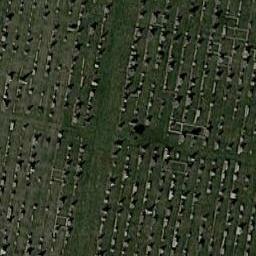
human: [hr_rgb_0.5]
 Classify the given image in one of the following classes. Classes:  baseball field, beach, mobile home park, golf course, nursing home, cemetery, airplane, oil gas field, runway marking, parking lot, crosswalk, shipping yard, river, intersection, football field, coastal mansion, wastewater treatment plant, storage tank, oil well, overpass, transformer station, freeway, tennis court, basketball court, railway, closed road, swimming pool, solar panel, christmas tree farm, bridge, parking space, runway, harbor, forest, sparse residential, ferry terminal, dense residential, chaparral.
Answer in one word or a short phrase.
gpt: cemetery